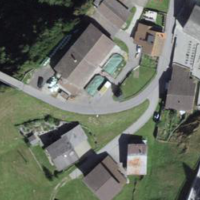
EUNIS habitat code: 54
Species observed at this site:
Dactylorhiza majalis